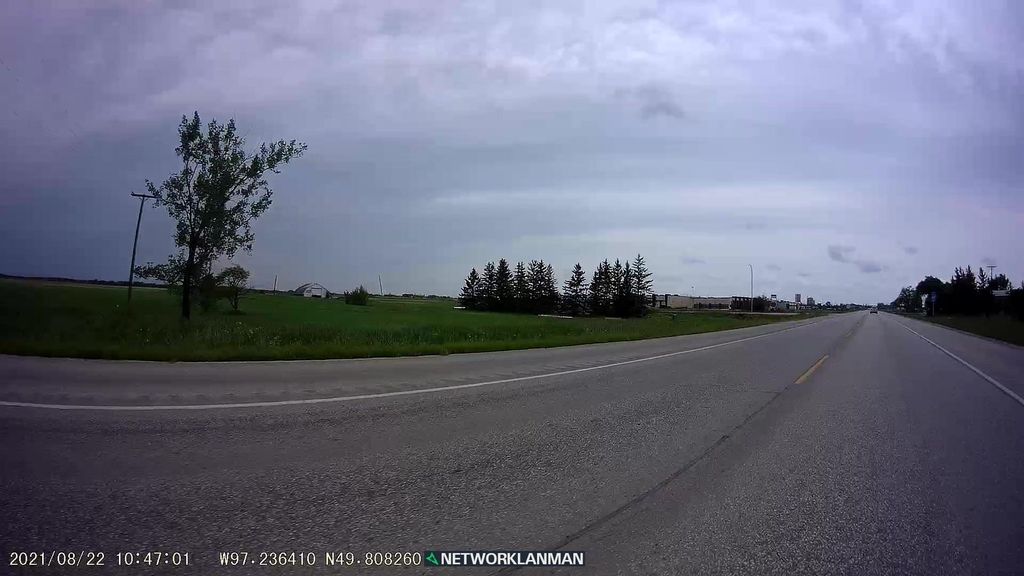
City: winnipeg